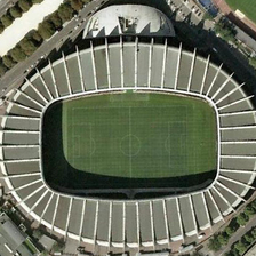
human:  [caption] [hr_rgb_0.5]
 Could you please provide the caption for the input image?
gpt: It is an oval soccer stadium where grey roof is located in the bushes of bustling streets.

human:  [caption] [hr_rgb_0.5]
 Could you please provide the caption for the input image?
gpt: It's an oval football field with a grey roof on the corner of a busy street.

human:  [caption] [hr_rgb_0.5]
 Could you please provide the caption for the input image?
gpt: This is a busy oval football field.

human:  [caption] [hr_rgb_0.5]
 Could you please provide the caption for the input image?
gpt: is an oval football stadium with grey roof located at the cone of lively streets.

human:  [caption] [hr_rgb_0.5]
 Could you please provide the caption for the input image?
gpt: It is an oval football stadium with a grey roof located on the busy street coner.